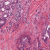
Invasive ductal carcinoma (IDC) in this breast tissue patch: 0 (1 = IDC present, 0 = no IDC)